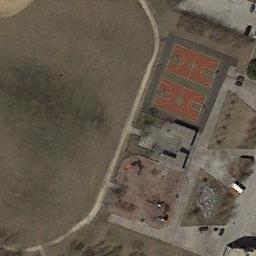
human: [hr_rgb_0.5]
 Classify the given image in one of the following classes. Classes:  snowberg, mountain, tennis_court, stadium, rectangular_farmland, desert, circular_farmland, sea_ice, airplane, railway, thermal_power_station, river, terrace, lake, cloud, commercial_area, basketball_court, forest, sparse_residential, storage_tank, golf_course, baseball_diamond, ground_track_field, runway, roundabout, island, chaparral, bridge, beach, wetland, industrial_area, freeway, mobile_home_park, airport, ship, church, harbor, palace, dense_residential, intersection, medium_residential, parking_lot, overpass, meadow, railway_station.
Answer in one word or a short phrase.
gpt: basketball_court